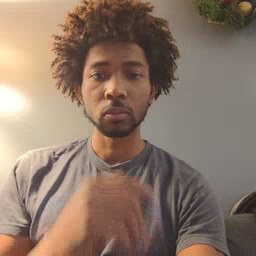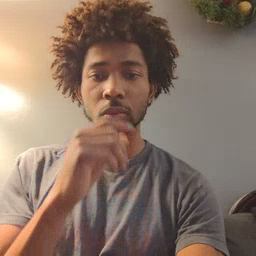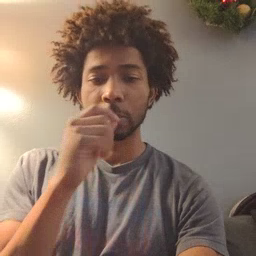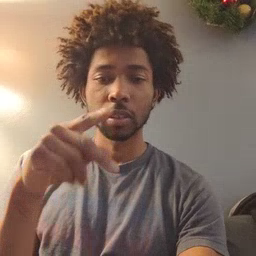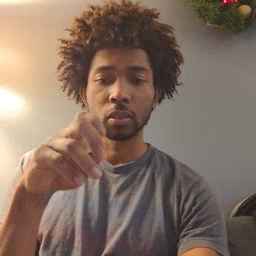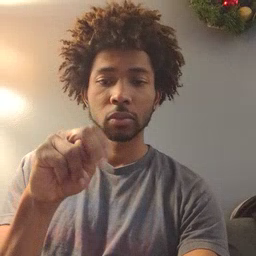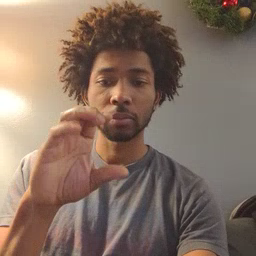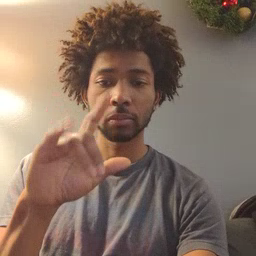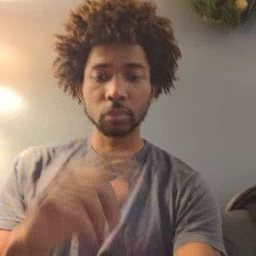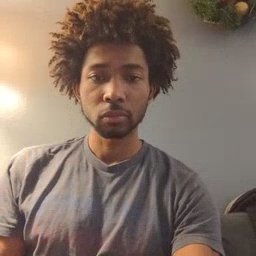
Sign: pencil